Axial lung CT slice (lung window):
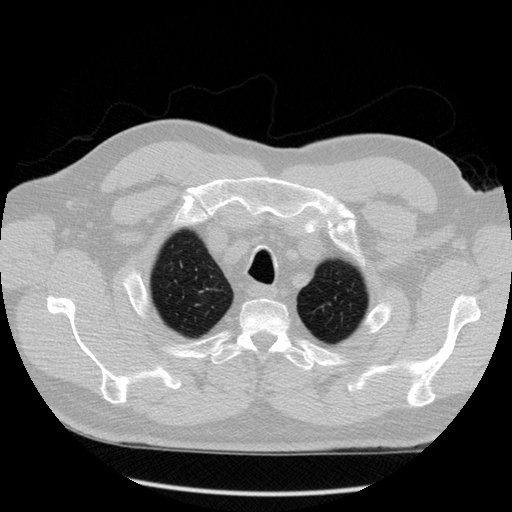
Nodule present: no